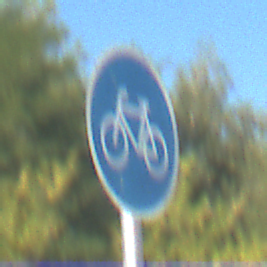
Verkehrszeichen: Radweg
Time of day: Midday
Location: Outdoor (Nature)
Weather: Clear
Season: Summer
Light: Natural